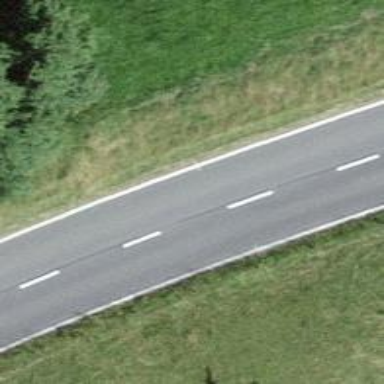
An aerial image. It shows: Tertiary road.